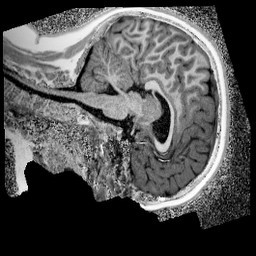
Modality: UNIT1_denoised
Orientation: sagittal
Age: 10
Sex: male
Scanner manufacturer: siemens
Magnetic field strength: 3 T
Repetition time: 4 s
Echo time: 0.00299 s